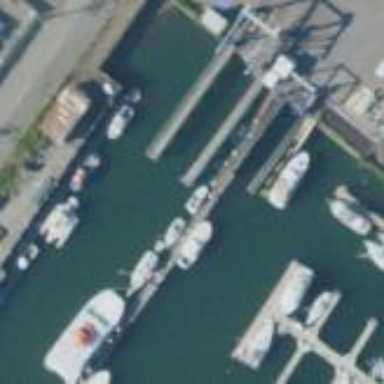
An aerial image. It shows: Man-made pier.